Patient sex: M
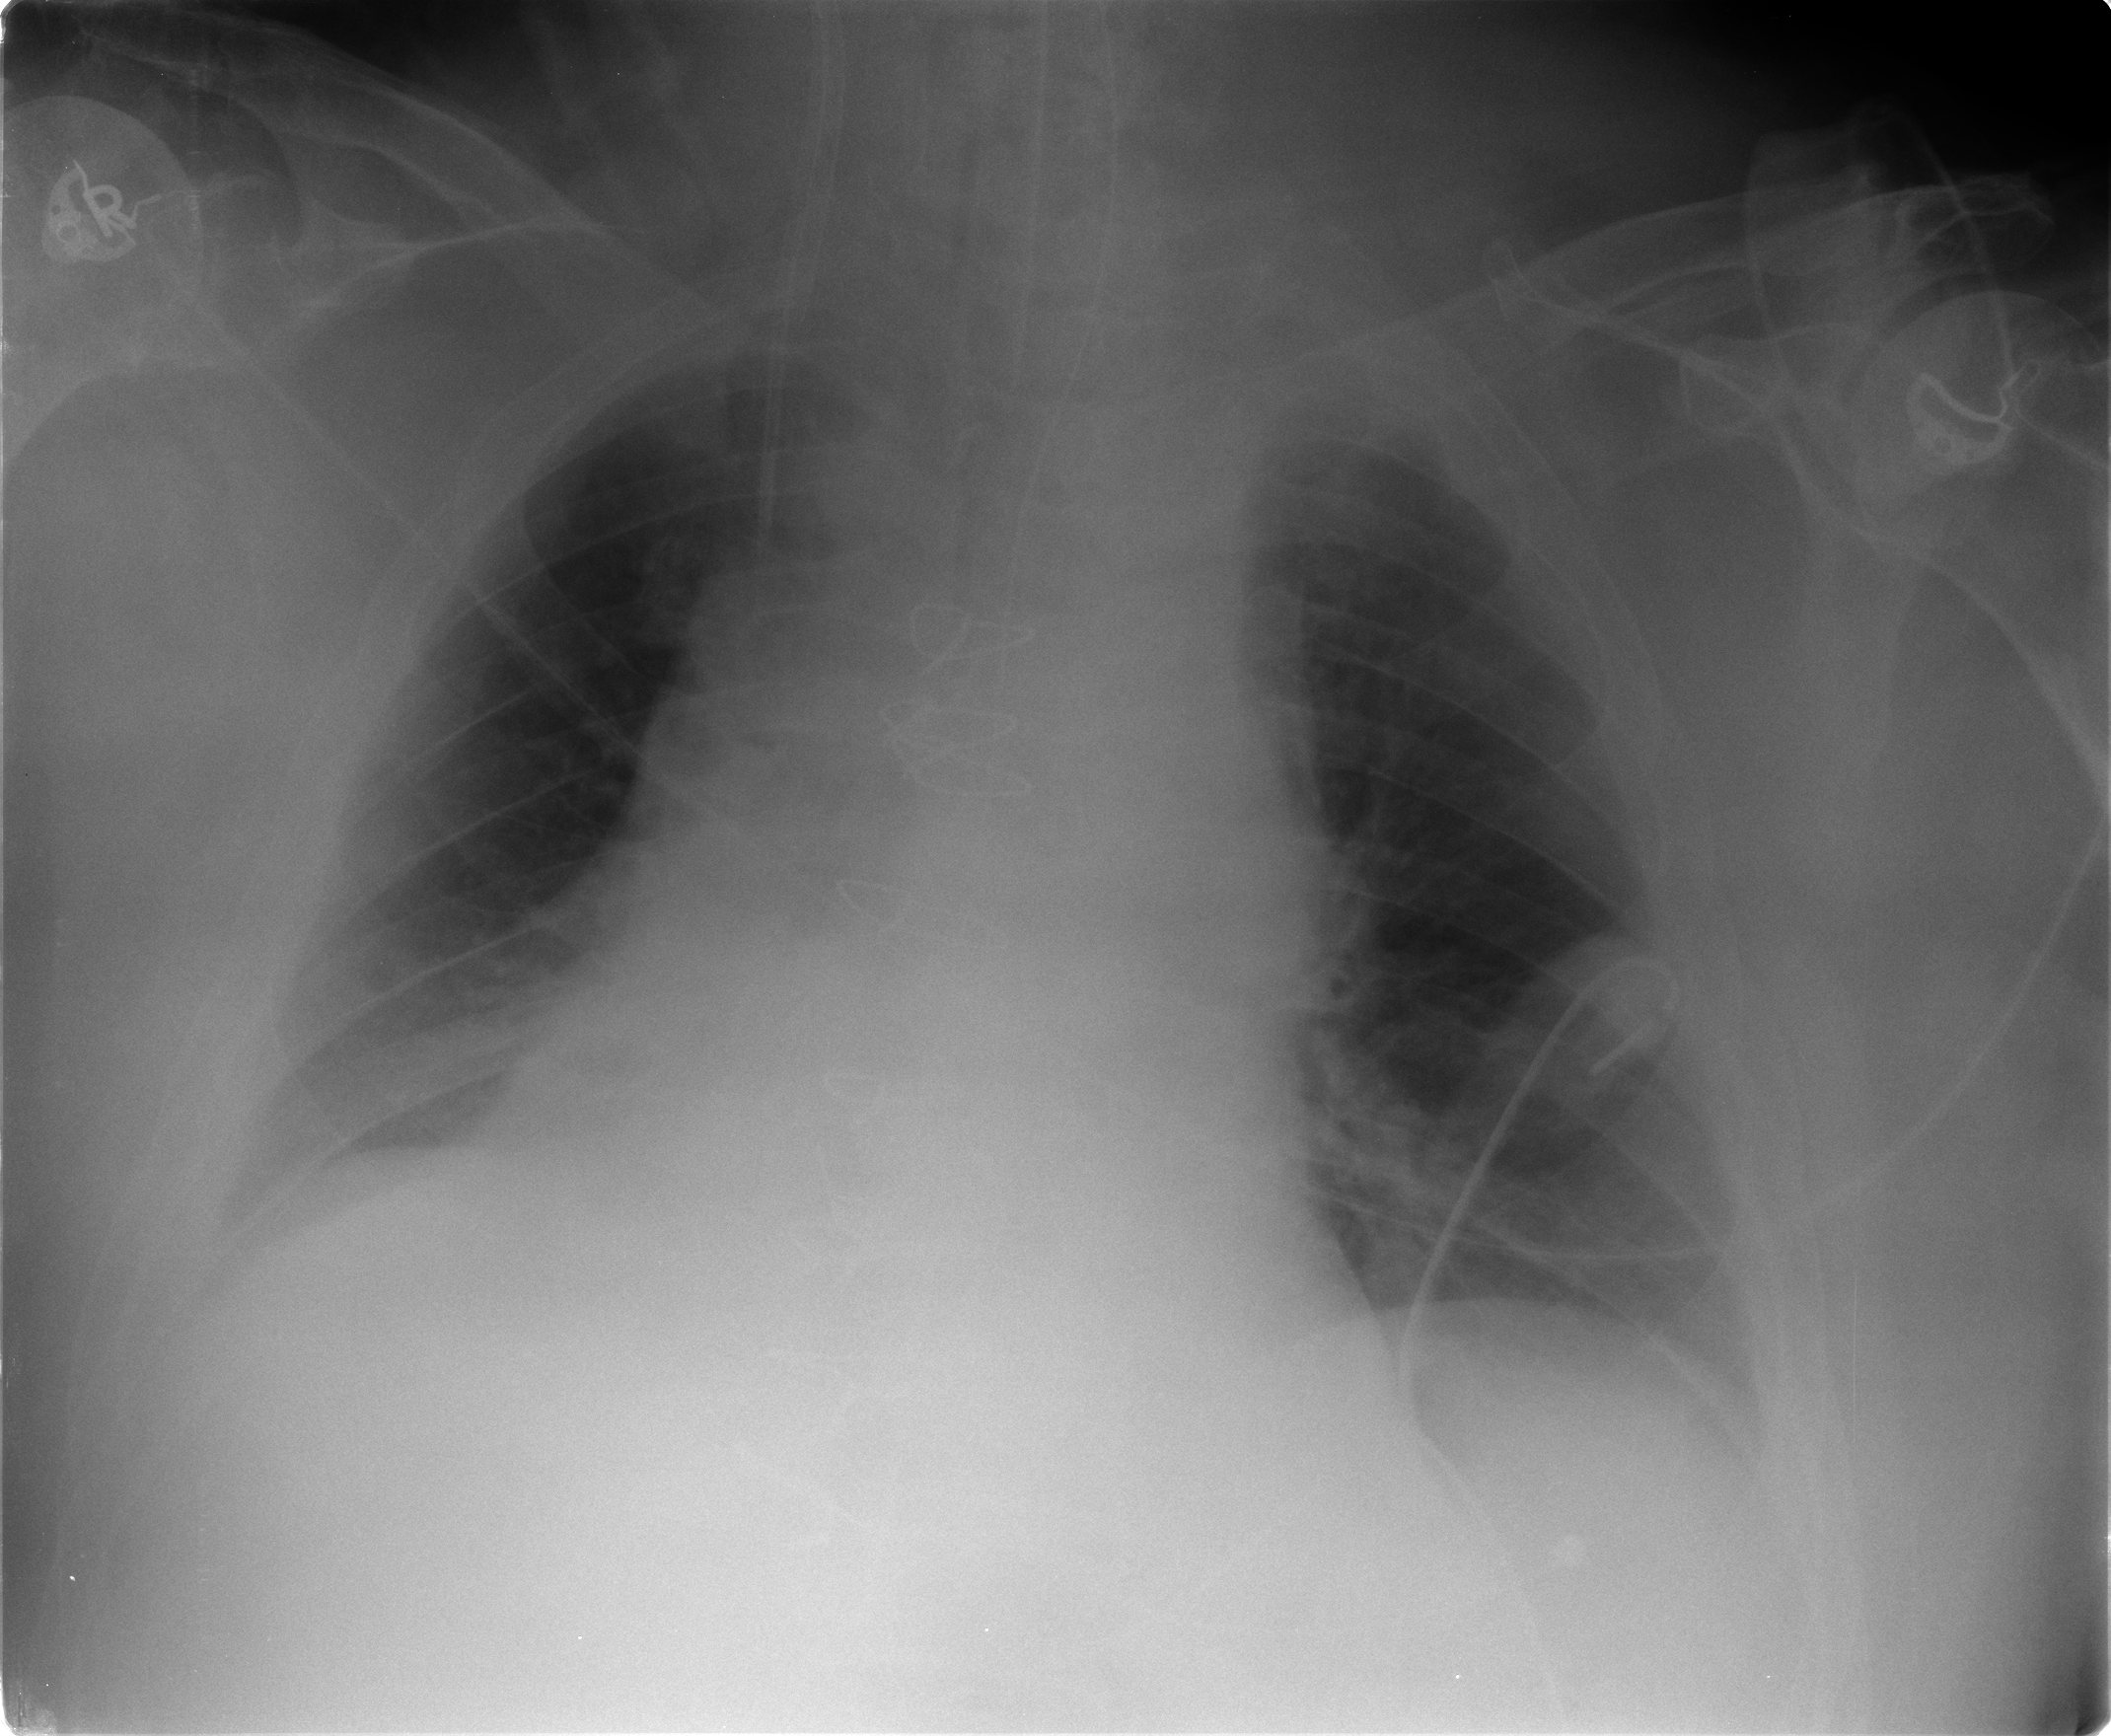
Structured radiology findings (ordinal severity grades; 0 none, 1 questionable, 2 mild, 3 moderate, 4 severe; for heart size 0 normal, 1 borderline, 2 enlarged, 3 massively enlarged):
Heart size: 2
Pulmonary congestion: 0
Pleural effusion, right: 1
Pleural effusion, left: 0
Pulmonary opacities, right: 0
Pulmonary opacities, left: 0
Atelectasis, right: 2
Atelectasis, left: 2